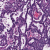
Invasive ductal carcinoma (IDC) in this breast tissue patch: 1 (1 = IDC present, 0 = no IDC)